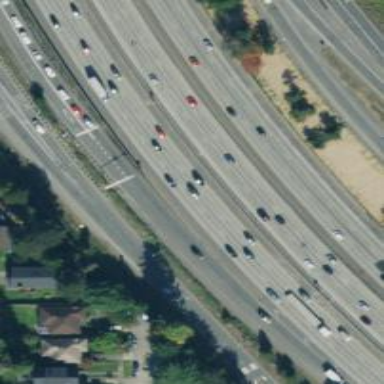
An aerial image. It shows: Motorway link.